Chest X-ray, PA view. Patient: 30 years old, sex M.
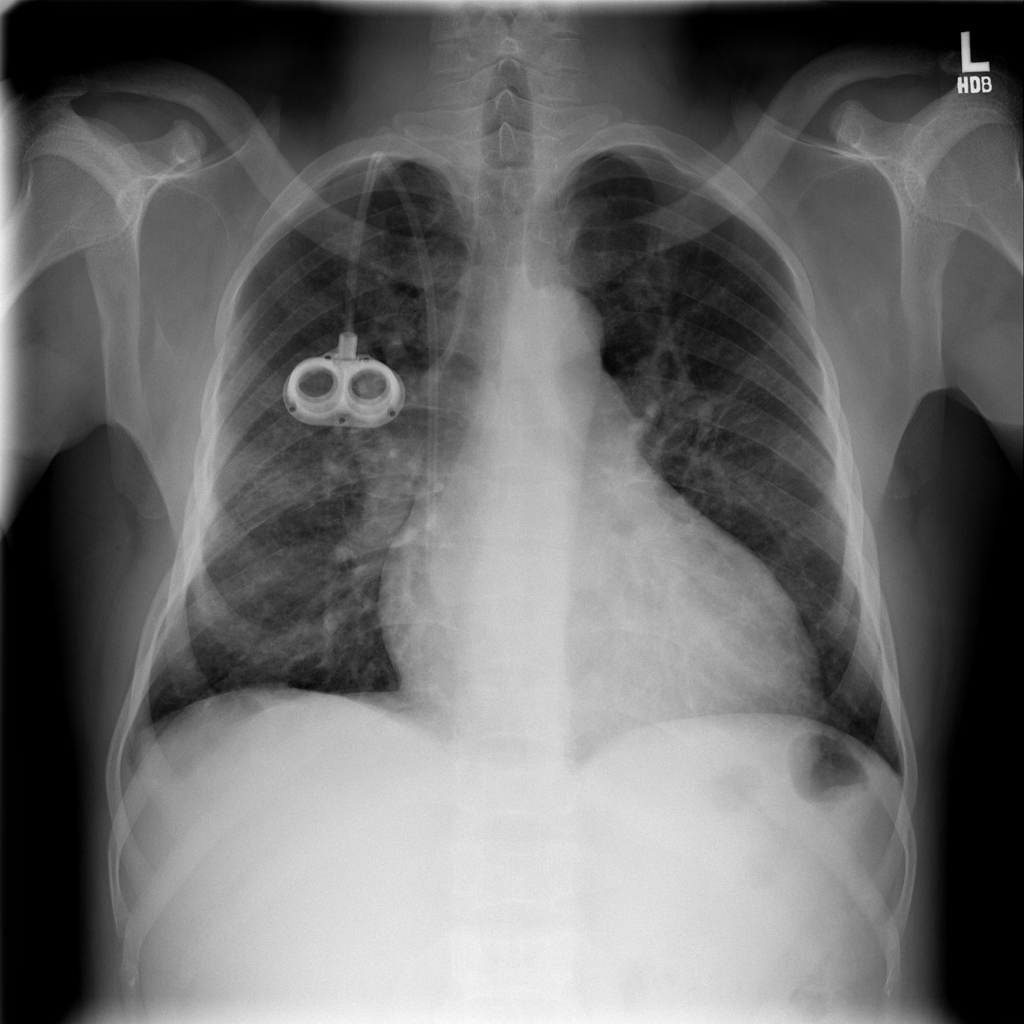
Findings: Cardiomegaly